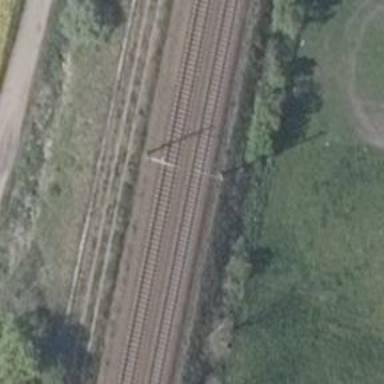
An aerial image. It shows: Milestone along the railway track with catenary mast.